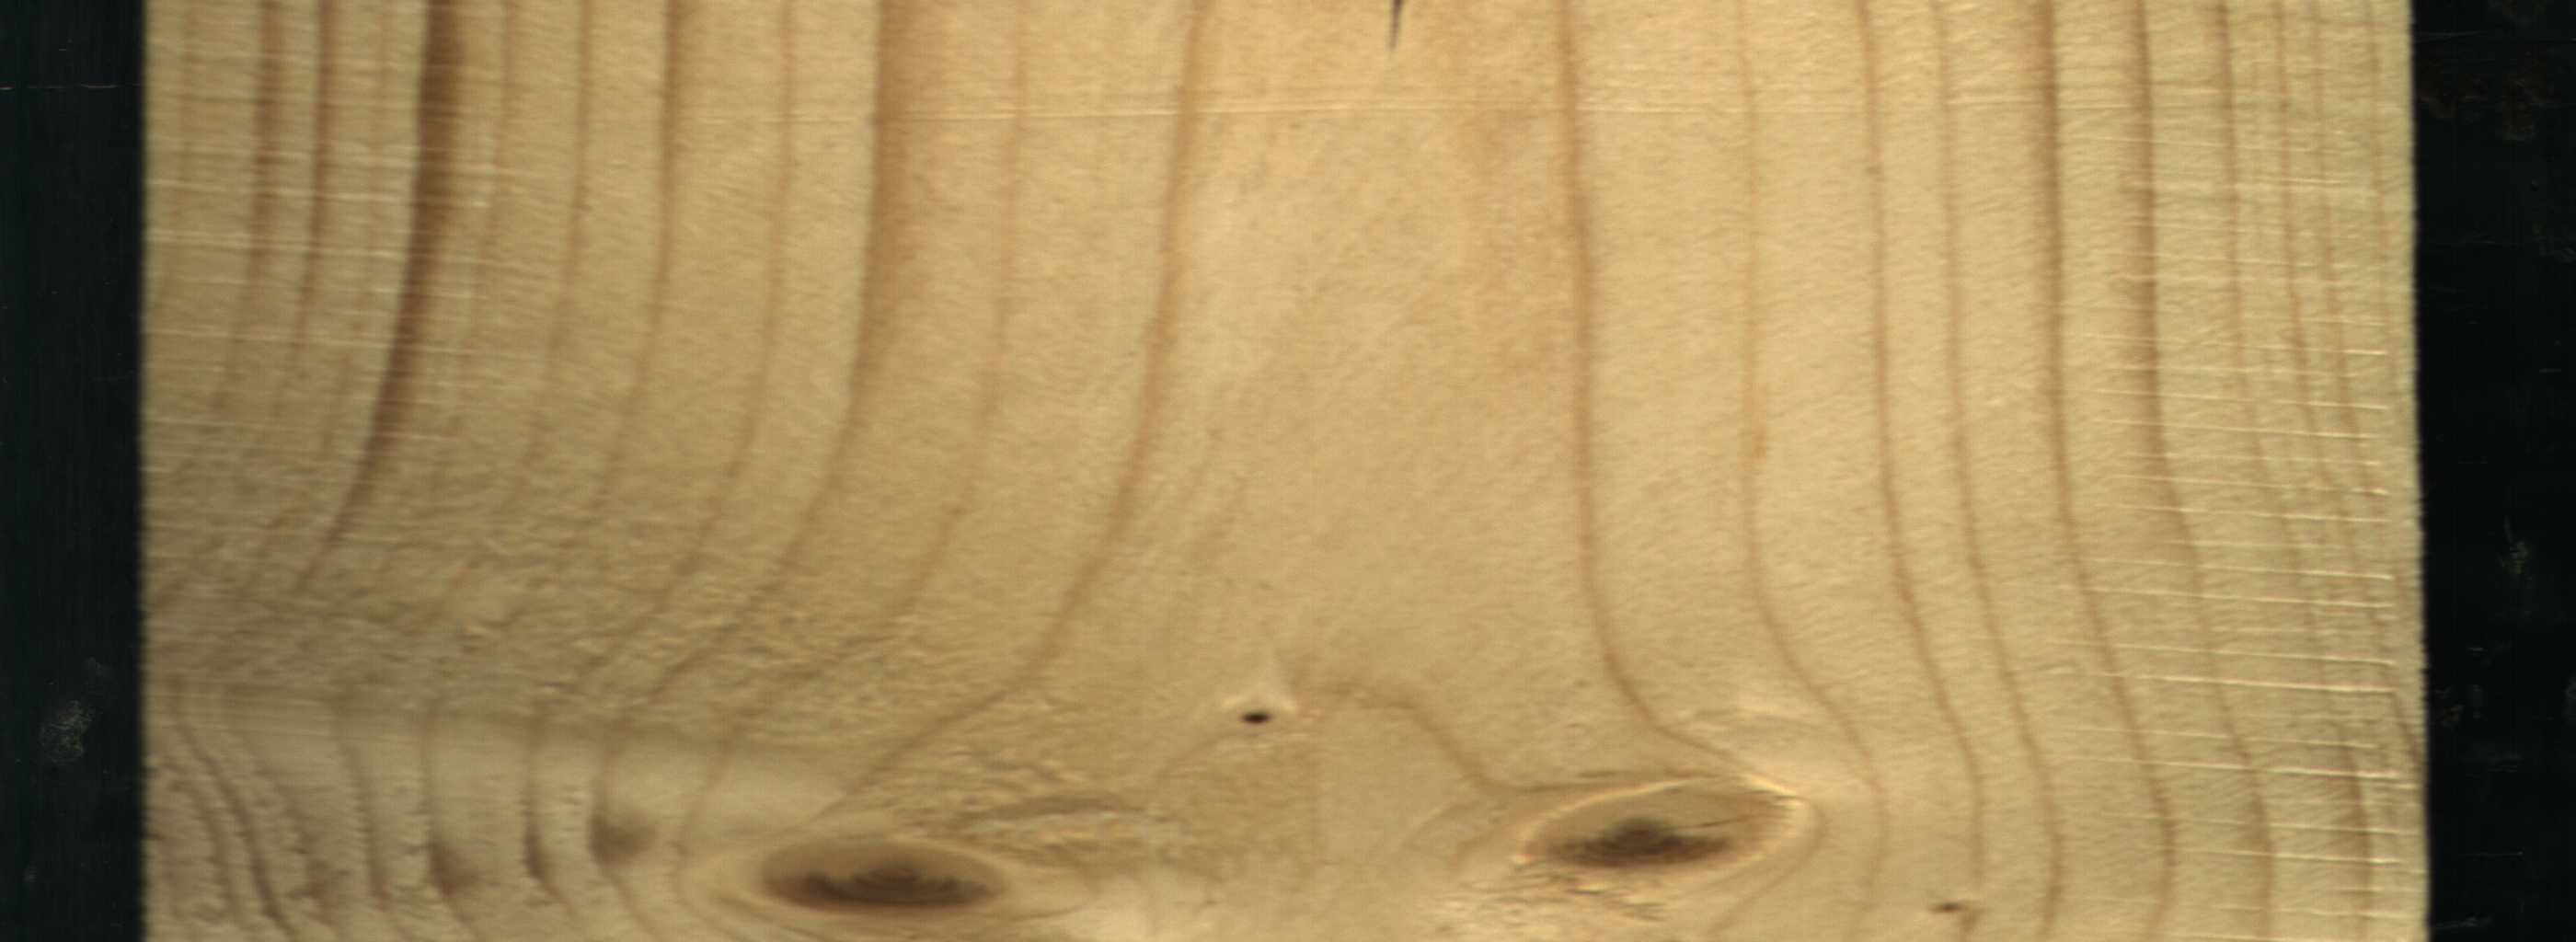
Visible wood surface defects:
Dead_Knot
Live_Knot
Live_Knot